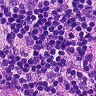
Metastatic tissue present: yes